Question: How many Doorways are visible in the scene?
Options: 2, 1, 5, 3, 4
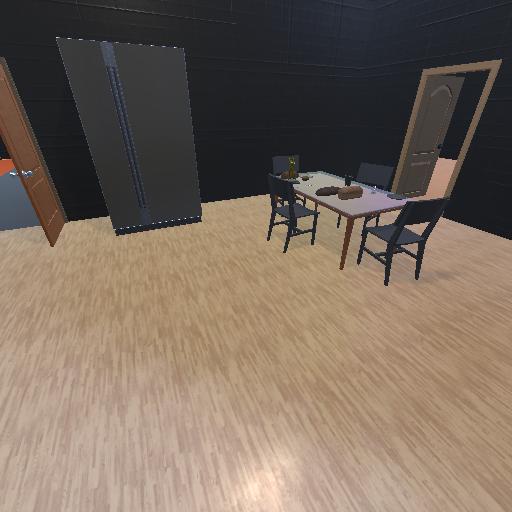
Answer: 2